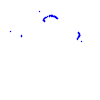
Particle: pion